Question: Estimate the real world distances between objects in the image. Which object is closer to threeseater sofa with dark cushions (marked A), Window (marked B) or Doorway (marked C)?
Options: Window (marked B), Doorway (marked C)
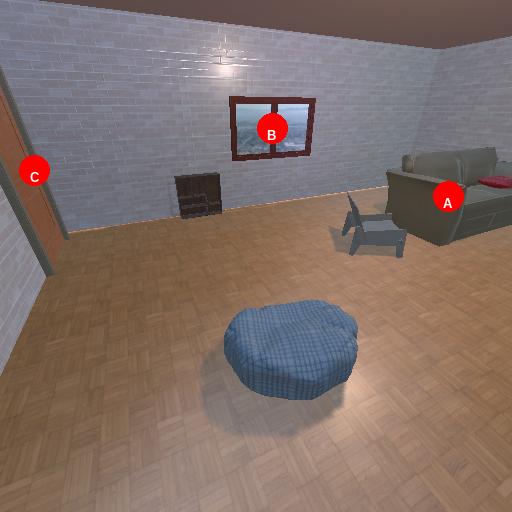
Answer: Window (marked B)